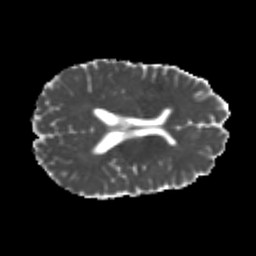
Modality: MD
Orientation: axial
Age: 21
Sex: male
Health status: healthy
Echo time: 0.074 s